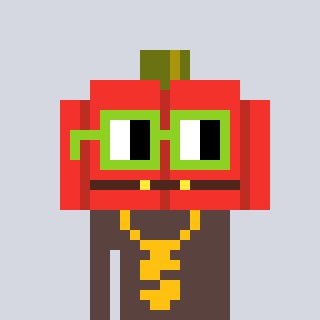
a pixel art character with square light green glasses, a pumpkin-shaped head and a darkbrown-colored body on a cool background